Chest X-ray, AP view. Patient: 55 years old, sex F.
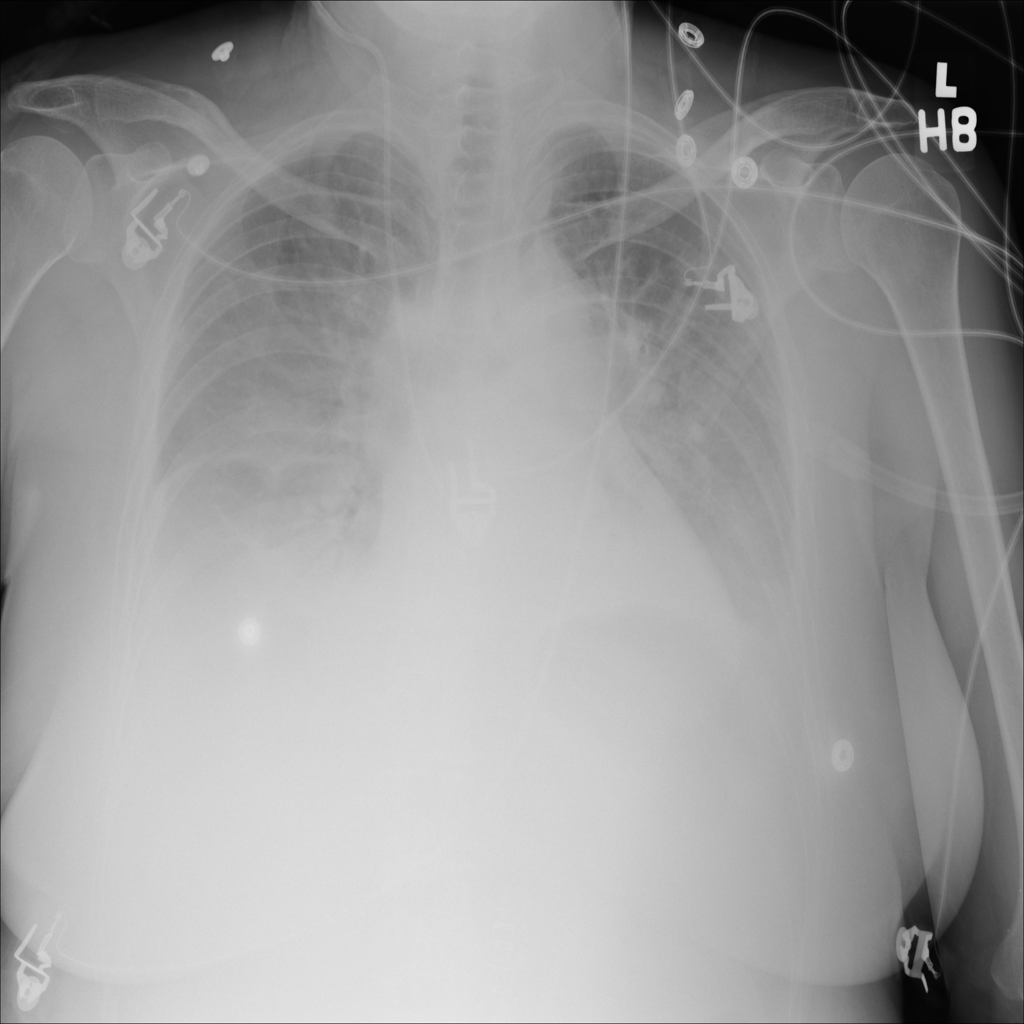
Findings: No Finding